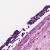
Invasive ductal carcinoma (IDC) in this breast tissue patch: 0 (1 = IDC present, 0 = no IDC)